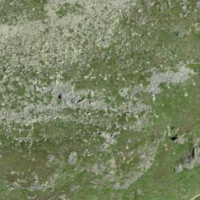
EUNIS habitat code: 31
Species observed at this site:
Campanula barbata